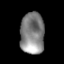
Tissue: lung
Cell type: Epithelial cells
Senescence score: 0.1412
Nuclear area (px): 986
Mean DAPI intensity: 132.174